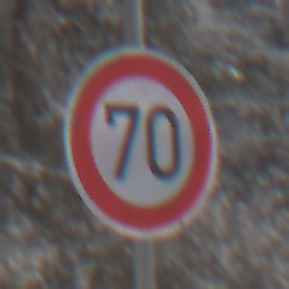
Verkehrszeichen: Geschwindigkeit70
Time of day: MorningAfternoon
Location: Outdoor (Nature)
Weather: PartlyCloudy
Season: Winter
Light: Natural